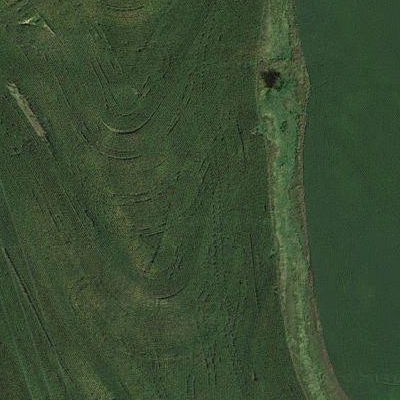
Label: bField